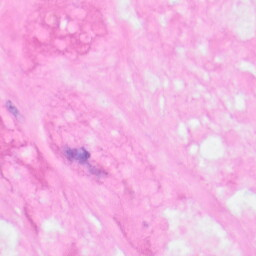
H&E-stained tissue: Kidney